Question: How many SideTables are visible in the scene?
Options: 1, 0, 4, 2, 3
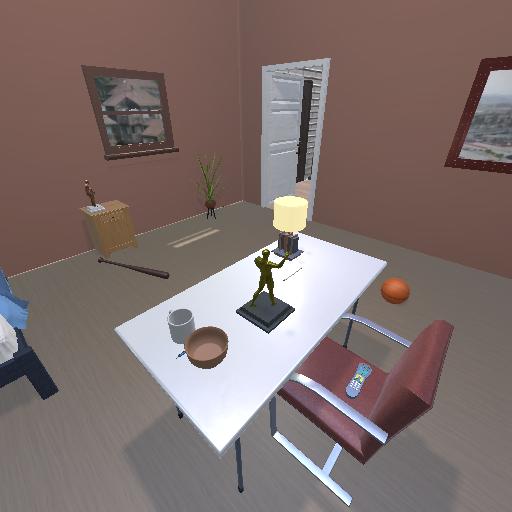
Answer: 1